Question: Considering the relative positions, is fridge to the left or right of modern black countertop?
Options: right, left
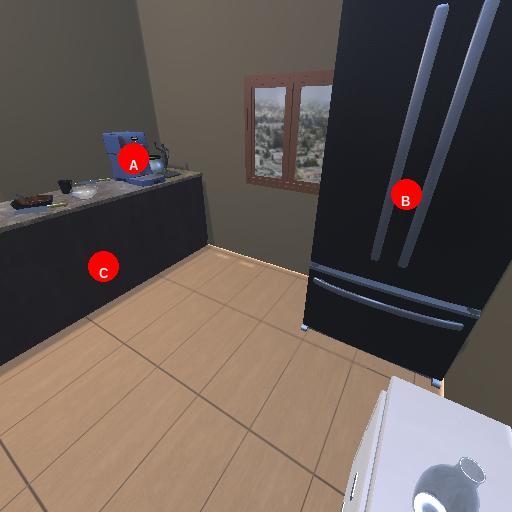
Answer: right